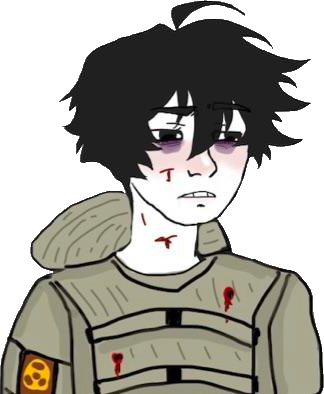
Label: 5_Twinkjak